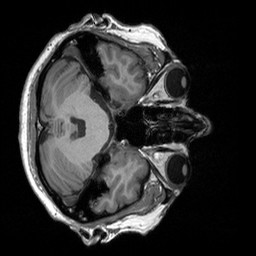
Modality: T1w
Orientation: axial
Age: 56
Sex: male
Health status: healthy
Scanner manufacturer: siemens
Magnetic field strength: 3 T
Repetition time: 2.3 s
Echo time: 0.00303 s